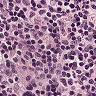
Metastatic tissue present: no